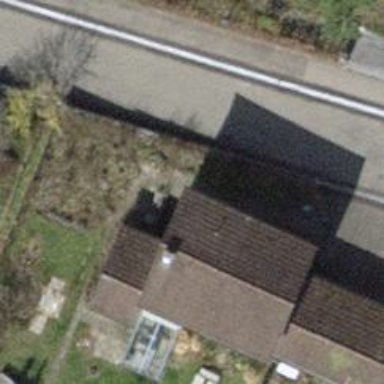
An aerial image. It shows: Semi-detached house with gabled roof.